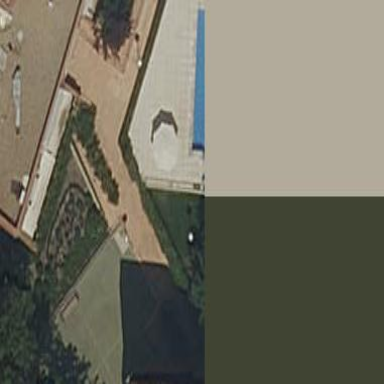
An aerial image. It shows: Swimming pool located in leisure land.